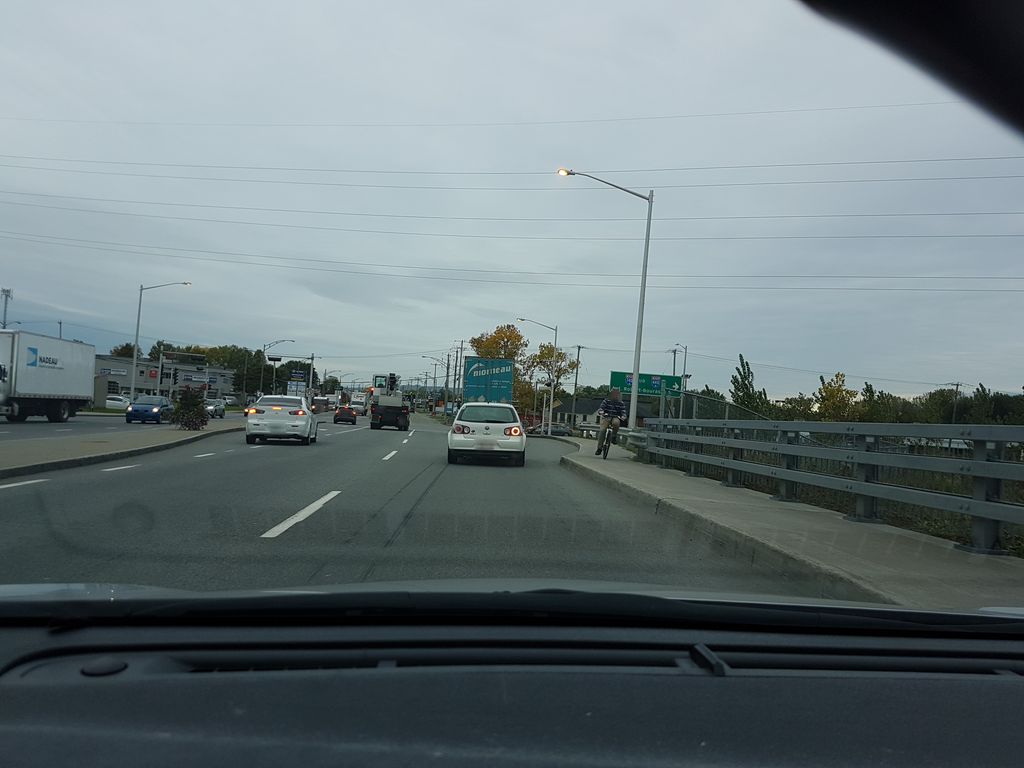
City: quebec_city